Field crop: tomato
Growth stage: 1
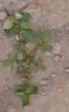
Species: portulaca